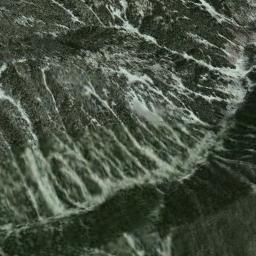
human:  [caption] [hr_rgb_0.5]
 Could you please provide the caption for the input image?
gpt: The folded mountain consists of some ridges and valleys and some snow is on the mountain .

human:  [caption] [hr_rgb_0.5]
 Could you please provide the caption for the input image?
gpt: Half of the area on this mountain is covered by vegetation .

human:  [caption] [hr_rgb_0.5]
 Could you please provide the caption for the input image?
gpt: The mountain is full of green plants with lines of bare land .

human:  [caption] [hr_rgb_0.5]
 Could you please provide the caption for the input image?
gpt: There is not the even mountain .

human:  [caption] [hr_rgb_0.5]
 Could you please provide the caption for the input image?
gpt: There are rivers and green land on the mountain .